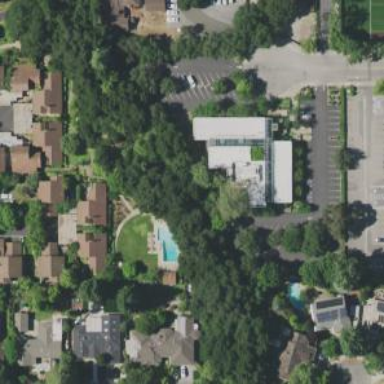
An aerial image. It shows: Healthcare clinic is depicted in the image.